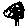
Label: tree